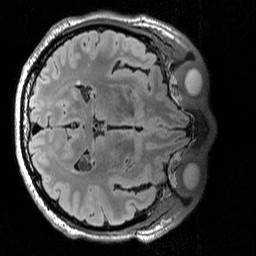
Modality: T2w
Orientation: axial
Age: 61
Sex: male
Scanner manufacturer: siemens
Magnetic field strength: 3 T
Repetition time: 5 s
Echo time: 0.386 s